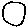
Label: circle